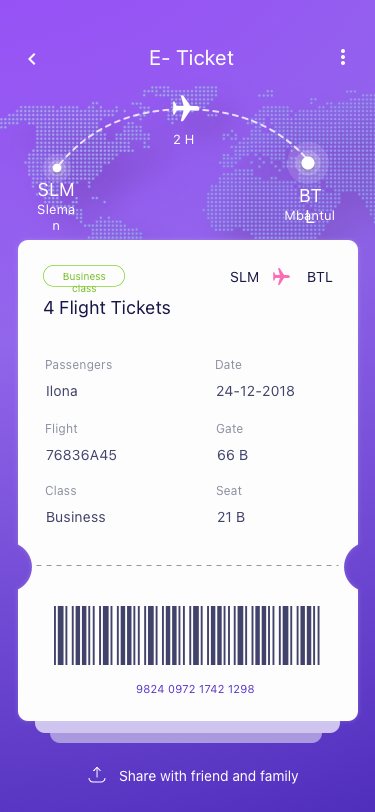
Text in this UI design:
SLM
BTL
Business class
4 Flight Tickets
Date
24-12-2018
Flight
76836A45
Gate
66 B
Class
Business
Seat
21 B
Passengers
Ilona
9824 0972 1742 1298
Share with friend and family
SLM
BTL
Sleman
Mbantul
2 H
E- Ticket